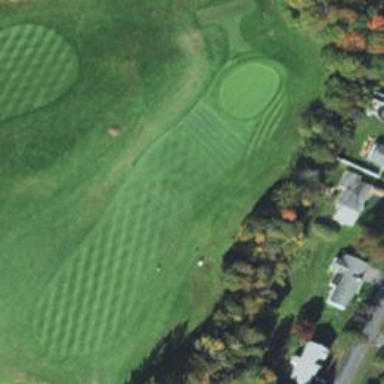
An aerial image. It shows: Golf fairway surrounded by grass.